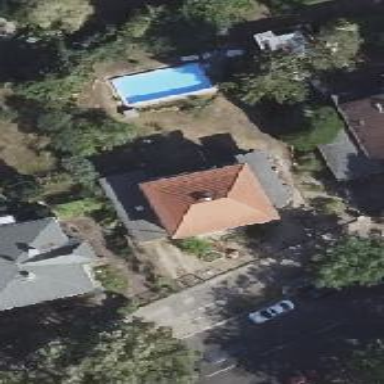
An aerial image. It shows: Detached building.